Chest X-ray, PA view. Patient: 41 years old, sex M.
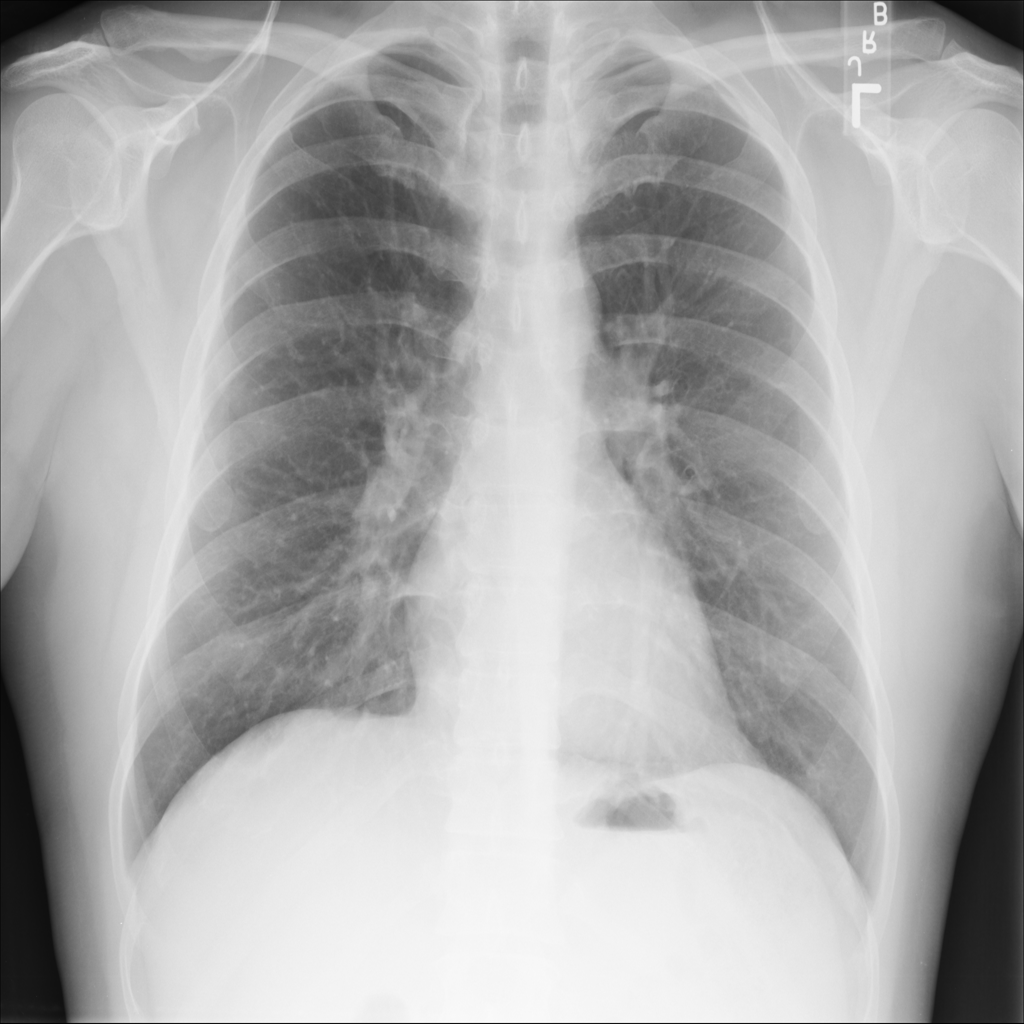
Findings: No Finding